Question: I'm working with WPF (MVVM pattern in particular) and I'm trying to create a simple application that shows a list of tasks. I created a custom control called 'TaskListControl' that shows a list of other custom controls named 'TaskListItemControl' and each of them has its own ViewModel.
Here is the 'TaskListItemControl' template, where you can see the 'InputBindings' and the 'Triggers' that affects the control appearence when the IsSelected is set to 'true':
'''
<UserControl x:Class="CSB.Tasks.TaskListItemControl"
xmlns="http://schemas.microsoft.com/winfx/2006/xaml/presentation"
xmlns:x="http://schemas.microsoft.com/winfx/2006/xaml"
xmlns:mc="http://schemas.openxmlformats.org/markup-compatibility/2006"
xmlns:d="http://schemas.microsoft.com/expression/blend/2008"
xmlns:local="clr-namespace:CSB.Tasks"
mc:Ignorable="d"
d:DesignHeight="70"
d:DesignWidth="400">
<!-- Custom control that represents a Task. -->
<UserControl.Resources>
<!-- The control style. -->
<Style x:Key="ContentStyle" TargetType="{x:Type ContentControl}">
<Setter Property="Template">
<Setter.Value>
<ControlTemplate TargetType="{x:Type ContentControl}">
<Border x:Name="ContainerBorder" BorderBrush="{StaticResource LightVoidnessBrush}"
Background="{StaticResource VoidnessBrush}"
BorderThickness="1"
Margin="2">
<Border.InputBindings>
<MouseBinding MouseAction="LeftClick" Command="{Binding SelctTaskCommand}"/>
</Border.InputBindings>
<!-- The grid that contains the control. -->
<Grid Name="ContainerGrid" Background="Transparent">
<Grid.ColumnDefinitions>
<ColumnDefinition Width="Auto"/>
<ColumnDefinition Width="*"/>
<ColumnDefinition Width="Auto"/>
</Grid.ColumnDefinitions>
<!-- Border representing the priority state of the Task:
The color is defined by a ValueConverter according to the PriorityLevel of the Task object. -->
<Border Grid.Column="0"
Width="10"
Background="{Binding Priority, Converter={local:PriorityLevelToRGBConverter}}">
</Border>
<!-- Border containing the Task's informations. -->
<Border Grid.Column="1" Padding="5">
<StackPanel>
<!-- The title of the Task. -->
<TextBlock Text="{Binding Title}" FontSize="{StaticResource TaskListItemTitleFontSize}" Foreground="{StaticResource DirtyWhiteBrush}"/>
<!-- The customer the Taks refers to. -->
<TextBlock Text="{Binding Customer}" Style="{StaticResource TaskListItemControlCustomerTextBlockStyle}"/>
<!-- The description of the Task. -->
<TextBlock Text="{Binding Description}"
TextTrimming="WordEllipsis"
Foreground="{StaticResource DirtyWhiteBrush}"/>
</StackPanel>
</Border>
<!-- Border that contains the controls for the Task management. -->
<Border Grid.Column="2"
Padding="5">
<!-- Selection checkbox of the Task. -->
<CheckBox Grid.Column="2" VerticalAlignment="Center"/>
</Border>
</Grid>
</Border>
<!-- Template triggers. -->
<ControlTemplate.Triggers>
<DataTrigger Binding="{Binding IsSelected}" Value="True">
<Setter Property="Background" TargetName="ContainerBorder" Value="{StaticResource OverlayVoidnessBrush}"/>
<Setter Property="BorderBrush" TargetName="ContainerBorder" Value="{StaticResource PeterriverBrush}"/>
</DataTrigger>
<EventTrigger RoutedEvent="MouseEnter">
<BeginStoryboard>
<Storyboard>
<ColorAnimation Duration="0:0:0:0" To="{StaticResource OverlayVoidness}" Storyboard.TargetName="ContainerGrid" Storyboard.TargetProperty="Background.Color"/>
</Storyboard>
</BeginStoryboard>
</EventTrigger>
<EventTrigger RoutedEvent="MouseLeave">
<BeginStoryboard>
<Storyboard>
<ColorAnimation Duration="0:0:0:0" To="Transparent" Storyboard.TargetName="ContainerGrid" Storyboard.TargetProperty="Background.Color"/>
</Storyboard>
</BeginStoryboard>
</EventTrigger>
</ControlTemplate.Triggers>
</ControlTemplate>
</Setter.Value>
</Setter>
</Style>
</UserControl.Resources>
<!-- Content of the control: assignment of the DataContext for design-time testing. -->
<ContentControl d:DataContext="{x:Static local:TaskListItemDesignModel.Instance}"
Style="{StaticResource ContentStyle}"/>
'''
And here is the 'TaskListItemViewModel' where the 'Action' should be executed (all the PropertyChanged boilerplate code is handled inside the BaseViewModel class):
'''
/// <summary>
/// The ViewModel for the <see cref="TaskListItemControl"/>.
/// </summary>
public class TaskListItemViewModel : BaseViewModel
{
#region Public Properties
/// <summary>
/// Priority level of the task.
/// </summary>
public PriorityLevel Priority { get; set; }
/// <summary>
/// The name of the task.
/// </summary>
public string Title { get; set; }
/// <summary>
/// The customer the task refers to.
/// </summary>
public string Customer { get; set; }
/// <summary>
/// The description of the task.
/// </summary>
public string Description { get; set; }
/// <summary>
/// True if the Task is the selected one in the task list.
/// </summary>
public bool IsSelected { get; set; }
#endregion
#region Commands
/// <summary>
/// The command fired whenever a task is selected.
/// </summary>
public ICommand SelectTaskCommand { get; set; }
#endregion
#region Constructor
/// <summary>
/// The <see cref="TaskListItemViewModel"/> default constructor.
/// </summary>
public TaskListItemViewModel()
{
// Initialize commands.
// When the task is selected, IsSelected becomes true.
// The command will do other stuff in the future.
SelectTaskCommand = new RelayCommand(() => IsSelected = true);
}
#endregion
}
'''
The data is provided through a design model bound to the 'TaskListControl' control where the properties of each item of the list are hardcoded (this design model will be replaced with a database since this class just provides dummy data):
'''
/// <summary>
/// The <see cref="TaskListControl"/> design model that provides dummy data for the XAML testing.
/// </summary>
public class TaskListDesignModel : TaskListViewModel
{
#region Public Properties
/// <summary>
/// A single instance of the <see cref="TaskListDesignModel"/> class.
/// </summary>
public static TaskListDesignModel Instance => new TaskListDesignModel();
#endregion
#region Constructor
/// <summary>
/// The <see cref="TaskListDesignModel"/> default constructor that provides dummy data.
/// </summary>
public TaskListDesignModel()
{
Items = new ObservableCollection<TaskListItemViewModel>
{
new TaskListItemViewModel
{
Title = "Activity #1",
Customer = "Internal",
Description = "This is activity #1.",
Priority = PriorityLevel.High,
IsSelected = false
},
new TaskListItemViewModel
{
Title = "Activity #2",
Customer = "Internal",
Description = "This is activity #2.",
Priority = PriorityLevel.High,
IsSelected = false
},
new TaskListItemViewModel
{
Title = "Activity #3",
Customer = "Internal",
Description = "This is activity #3.",
Priority = PriorityLevel.High,
IsSelected = false
},
new TaskListItemViewModel
{
Title = "Activity #4",
Customer = "Internal",
Description = "This is activity #4.",
Priority = PriorityLevel.Medium,
IsSelected = false
},
new TaskListItemViewModel
{
Title = "Activity #5",
Customer = "Internal",
Description = "This is activity #5.",
Priority = PriorityLevel.Medium,
IsSelected = false
},
new TaskListItemViewModel
{
Title = "Activity #6",
Customer = "Internal",
Description = "This is activity #6.",
Priority = PriorityLevel.Low,
IsSelected = false
}
};
}
#endregion
}
'''
Here is the result:

'IsSelected' 'Triggers'
<URL> is the link to the GitHub repository of the entire project if needed.
What am I missing? Thank you in advance for the help.
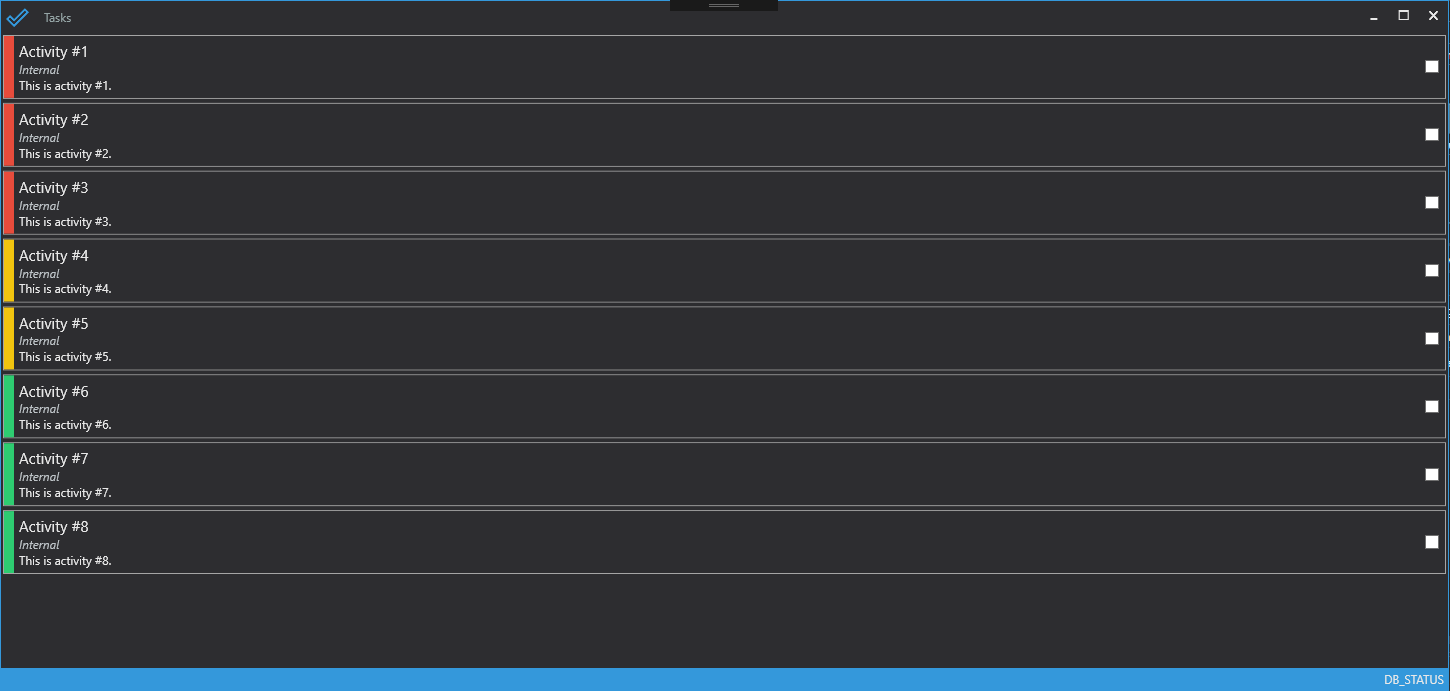
Answer: You should fix this two problems to solve the selection issue:
1) I spotted a typo inside your 'TaskListItemControl':
Line 25 should be "SelctTaskCommand" on the Command binding.
This will finally invoke the command.
2) Then in your 'TaskListItemViewModel' you have to make your properties raise the 'PropertyChanged' event. I highly recommend this for all your ViewModel properties. But to solve your problem this must apply at least to the 'IsSelected' property:
'''
private bool isSelected;
public bool IsSelected
{
get => this.isSelected;
set
{
if (value.Equals(this.isSelected)
{
return;
}
this.isSelected = value;
OnPropertyChanged();
}
}
'''
This will make any changes to 'IsSelected' propagate and thus the DataTrigger can work as expected.
And just another recommendation is to modify the 'PropertyChanged' invocator signature in 'BaseViewModel' to:
'''
public void OnPropertyChanged([CallerMemberName] string propertyName = null)
'''
This way you avoid to always pass the property name as an argument.
If you want the CheckBox to reflect the selection state and should be used to undo the selection, just add a TwoWay binding to its IsChecked property:
'''
<CheckBox IsChecked="{Binding IsSelected, Mode=TwoWay}" />
'''